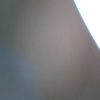
Label: space